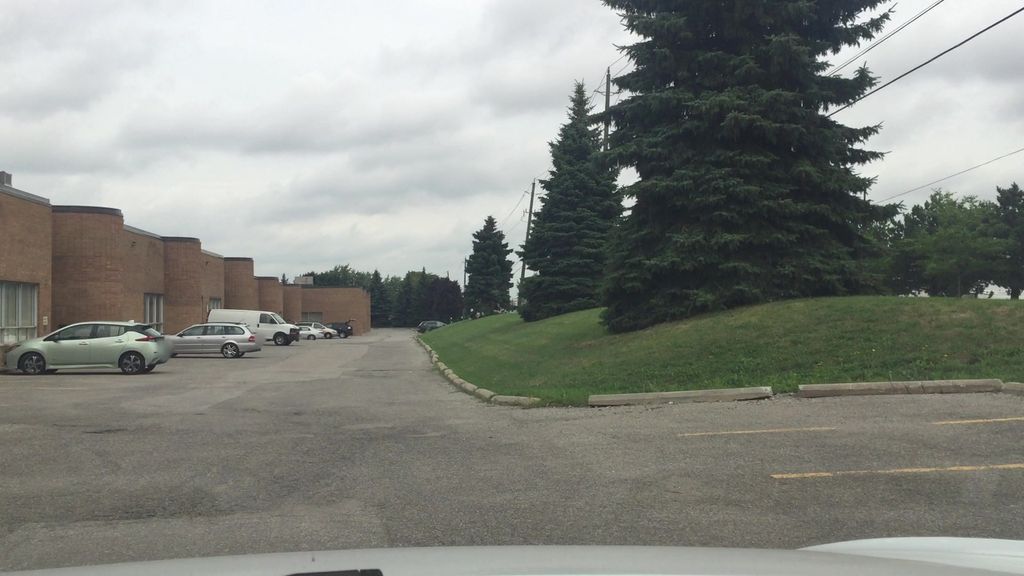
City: toronto